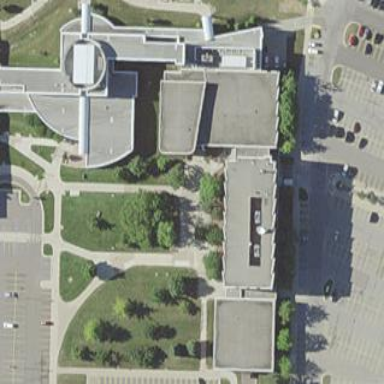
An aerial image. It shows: University building.